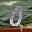
Label: 0